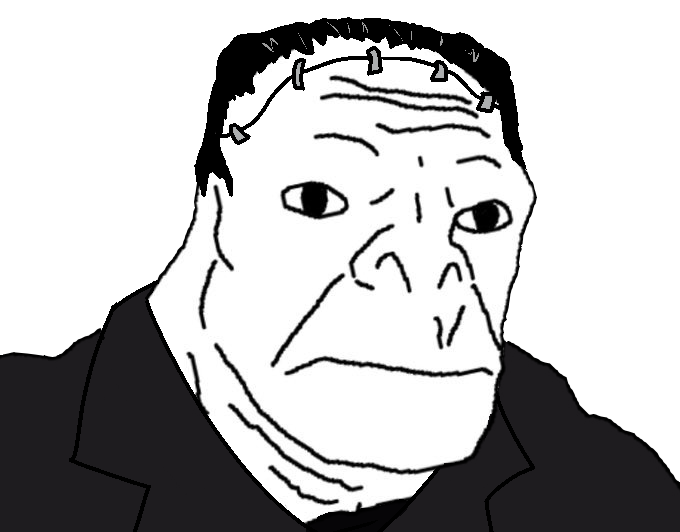
Label: 5_Craig